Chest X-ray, PA view. Patient: 31 years old, sex M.
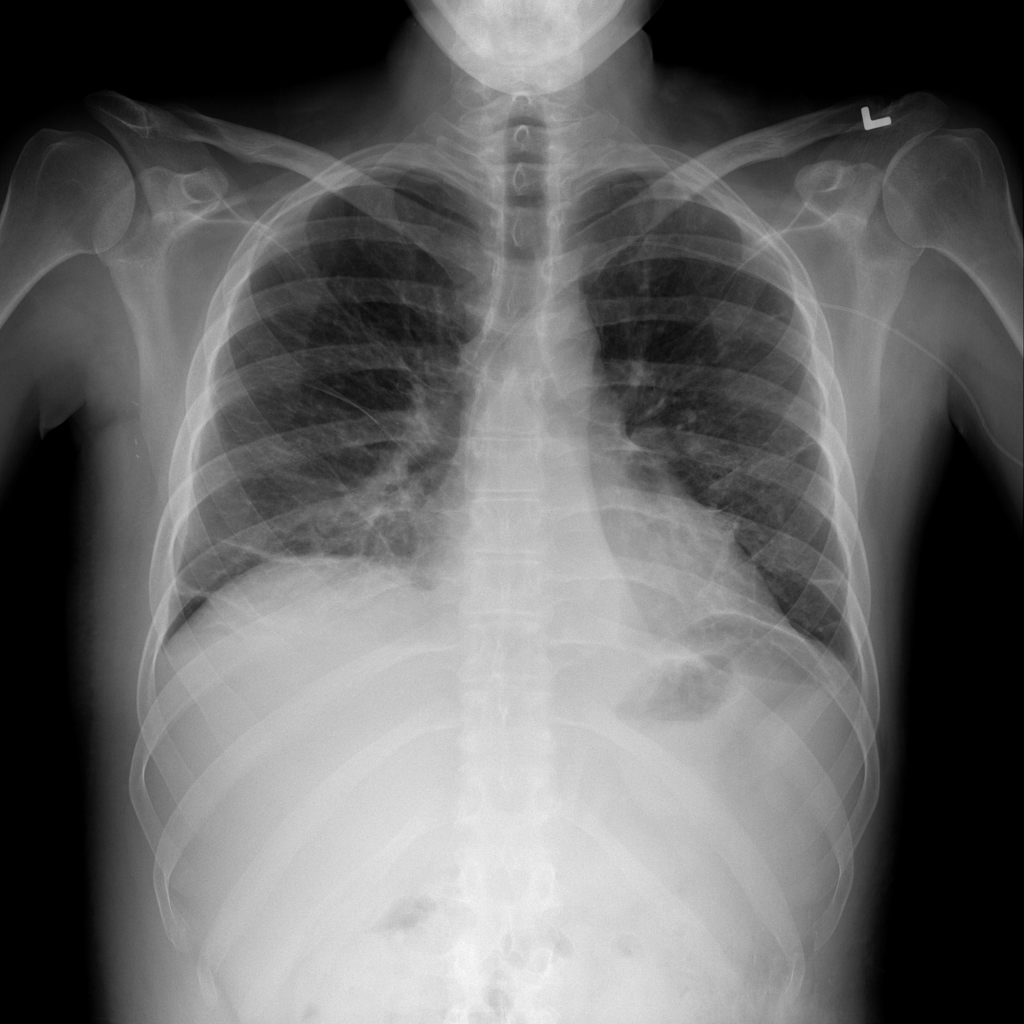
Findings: Atelectasis